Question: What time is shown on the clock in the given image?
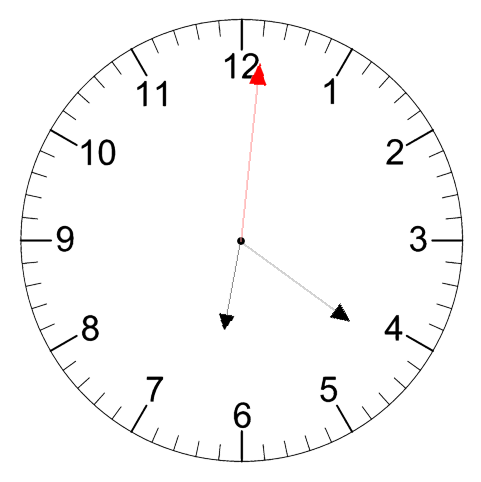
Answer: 06:21:01